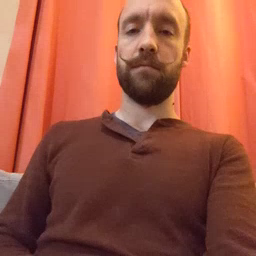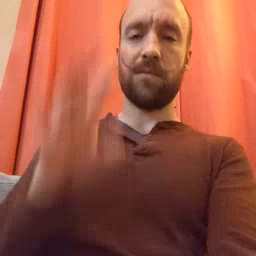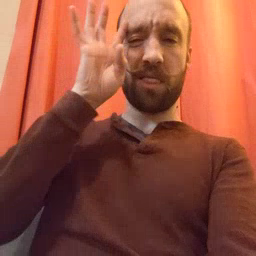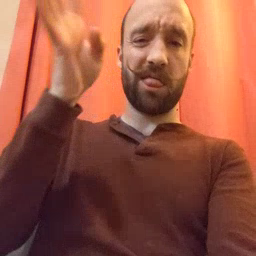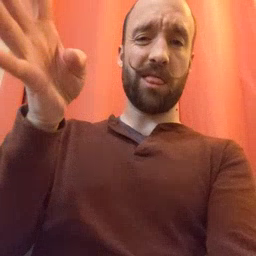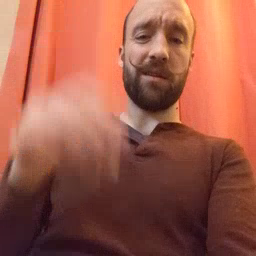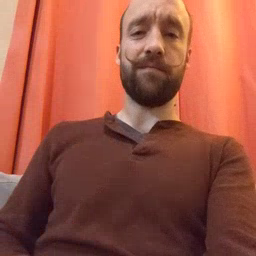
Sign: pretend